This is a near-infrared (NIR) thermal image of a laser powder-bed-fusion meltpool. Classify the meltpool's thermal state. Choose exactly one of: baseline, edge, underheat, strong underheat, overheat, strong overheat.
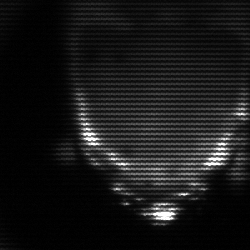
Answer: edge